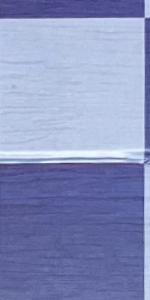
Label: Empty